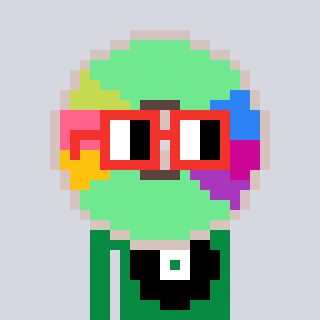
a pixel art character with square red glasses, a cd-shaped head and a green-colored body on a cool background